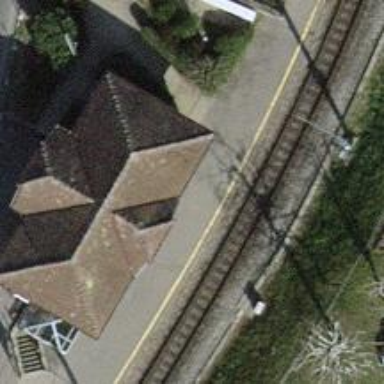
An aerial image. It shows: Railway halt.